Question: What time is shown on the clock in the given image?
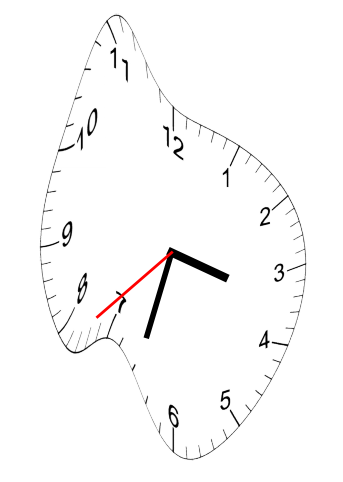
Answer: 03:32:38